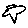
Label: bird